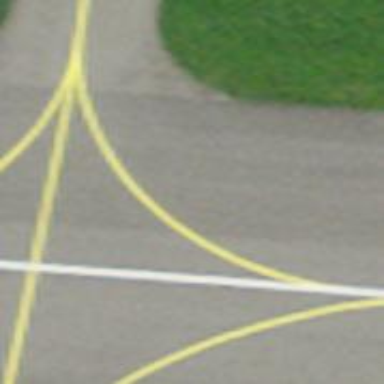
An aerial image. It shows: Image of taxiway at airport.